Field crop: tomato
Growth stage: 1
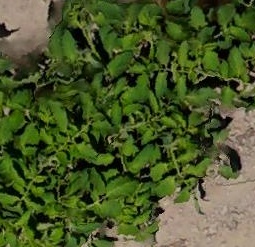
Species: tomato